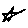
Label: star